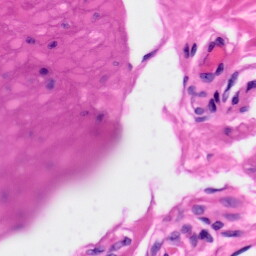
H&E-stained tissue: Skin